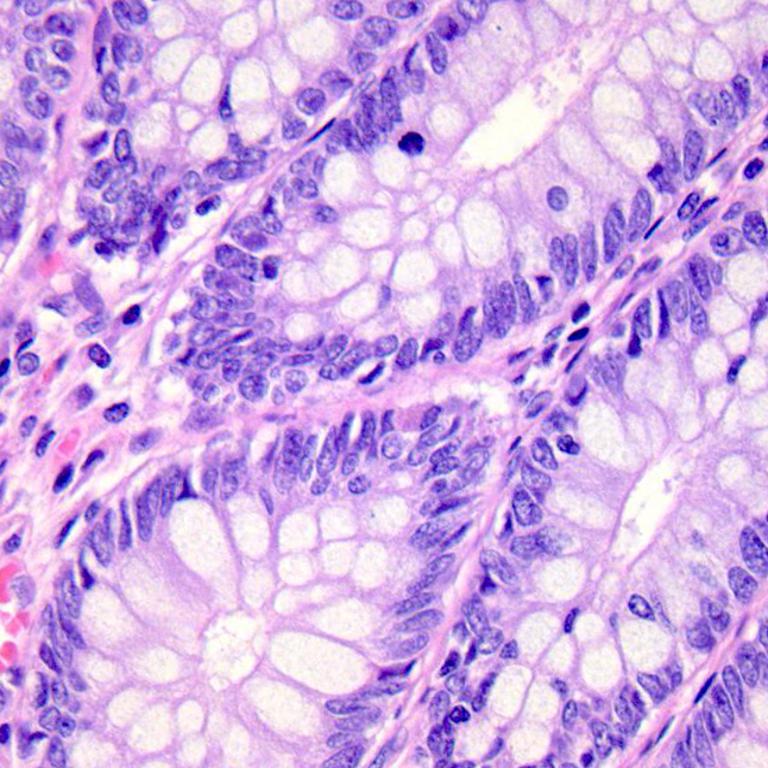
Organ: colon
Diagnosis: benign